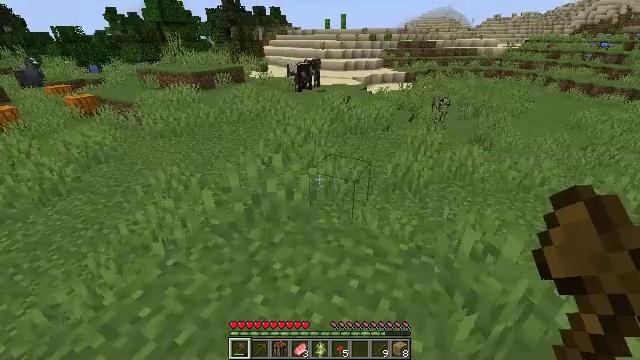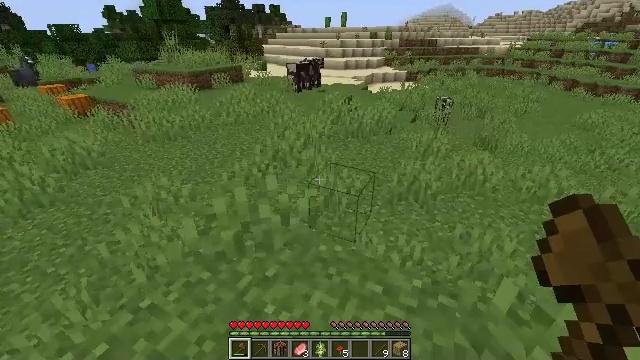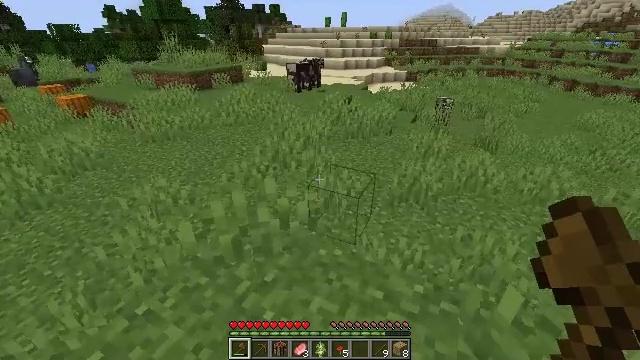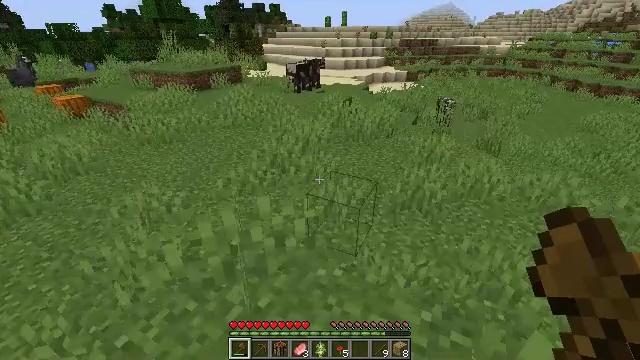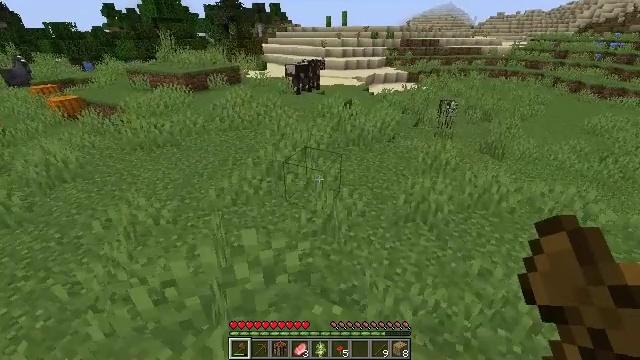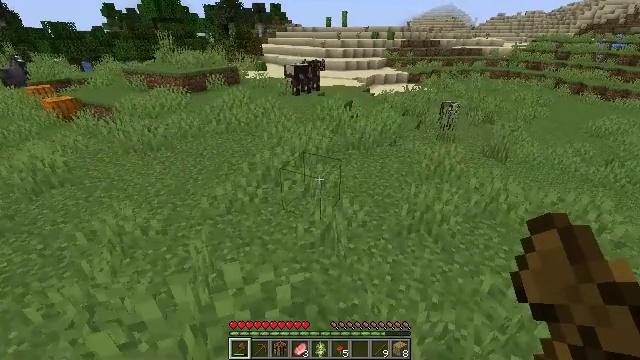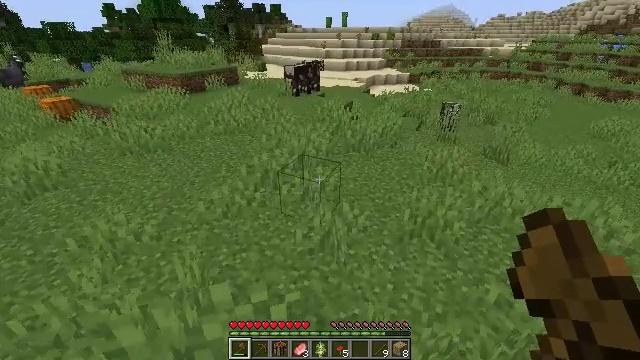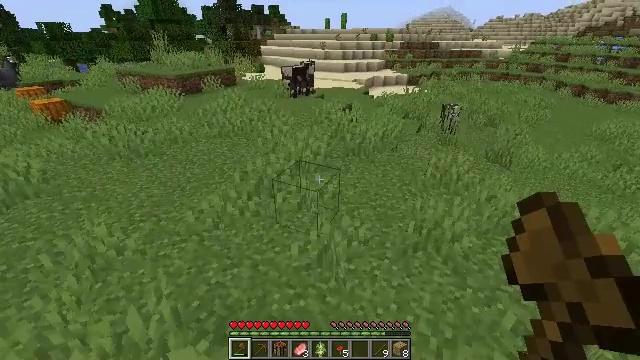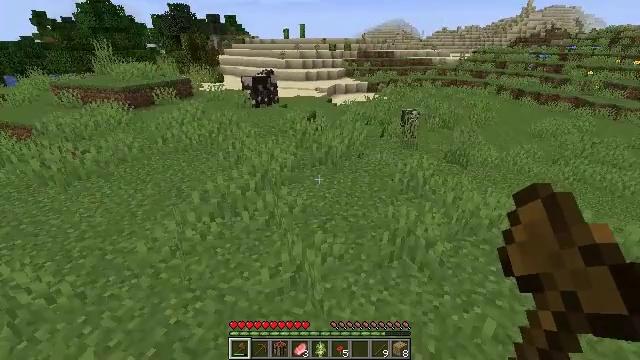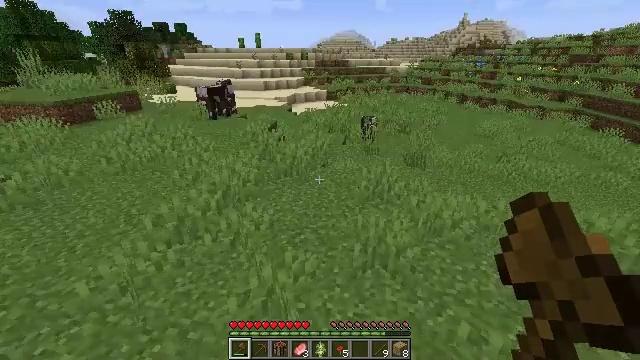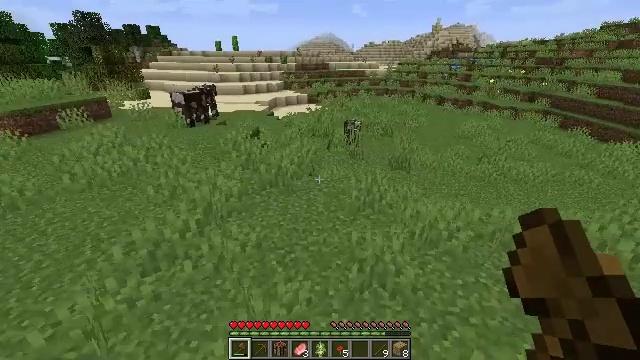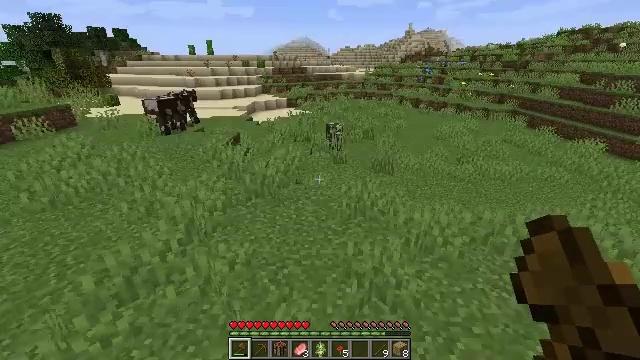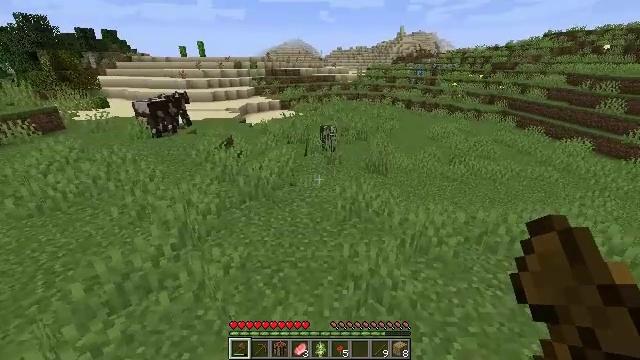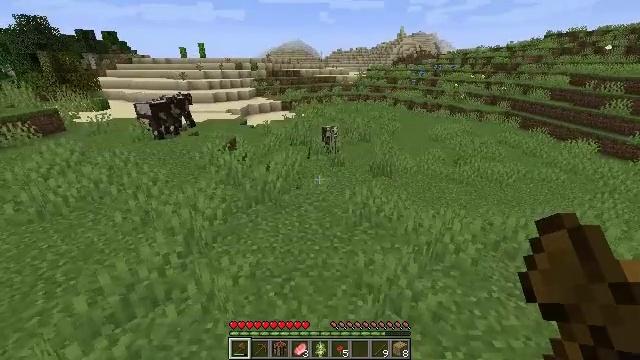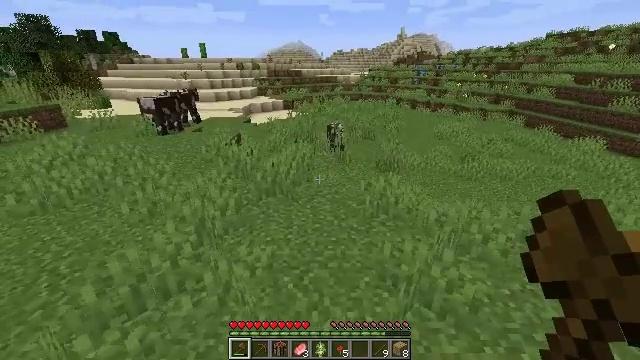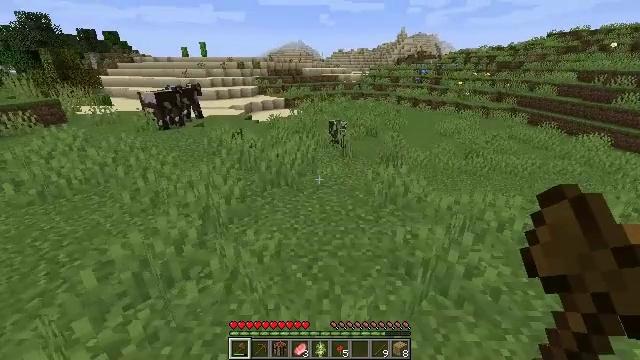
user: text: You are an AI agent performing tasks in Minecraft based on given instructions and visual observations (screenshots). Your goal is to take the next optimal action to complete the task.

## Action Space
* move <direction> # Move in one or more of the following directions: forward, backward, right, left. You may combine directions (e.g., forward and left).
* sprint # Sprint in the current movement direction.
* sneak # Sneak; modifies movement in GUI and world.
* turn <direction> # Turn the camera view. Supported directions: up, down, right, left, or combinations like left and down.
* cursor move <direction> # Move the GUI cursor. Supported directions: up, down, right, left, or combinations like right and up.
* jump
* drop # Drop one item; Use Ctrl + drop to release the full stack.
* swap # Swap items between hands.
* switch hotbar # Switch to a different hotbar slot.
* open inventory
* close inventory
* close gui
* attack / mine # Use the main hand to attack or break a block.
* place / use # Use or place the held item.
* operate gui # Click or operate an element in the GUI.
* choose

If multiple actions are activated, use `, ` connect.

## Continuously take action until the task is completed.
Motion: motion action
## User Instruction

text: Attack the pumpkin to gather it.
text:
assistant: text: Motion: move forward
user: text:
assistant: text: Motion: move forward
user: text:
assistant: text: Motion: move forward
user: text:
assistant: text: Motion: move forward
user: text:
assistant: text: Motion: move forward
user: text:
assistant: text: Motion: move forward
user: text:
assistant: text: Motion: move forward
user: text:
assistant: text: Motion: move forward, turn right and up
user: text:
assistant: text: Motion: move forward, turn right and up
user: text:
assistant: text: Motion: move forward and move left, turn right
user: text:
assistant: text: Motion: move forward and move left, turn right
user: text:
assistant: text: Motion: move forward and move left, turn right
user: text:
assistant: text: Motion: move left
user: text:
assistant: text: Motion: move left
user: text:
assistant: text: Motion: move left
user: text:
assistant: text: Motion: move left
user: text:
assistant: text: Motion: move left
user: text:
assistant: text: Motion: move left
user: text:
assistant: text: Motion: move left
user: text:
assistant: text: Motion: move left, turn right and up
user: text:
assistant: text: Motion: move left, turn right and up
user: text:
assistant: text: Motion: move left, turn right and up
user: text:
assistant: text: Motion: move left
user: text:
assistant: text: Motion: move left
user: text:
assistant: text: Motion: move left
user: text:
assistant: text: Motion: move left
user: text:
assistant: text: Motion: no_op
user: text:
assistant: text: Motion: move left
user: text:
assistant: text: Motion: move left
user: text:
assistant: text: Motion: move left